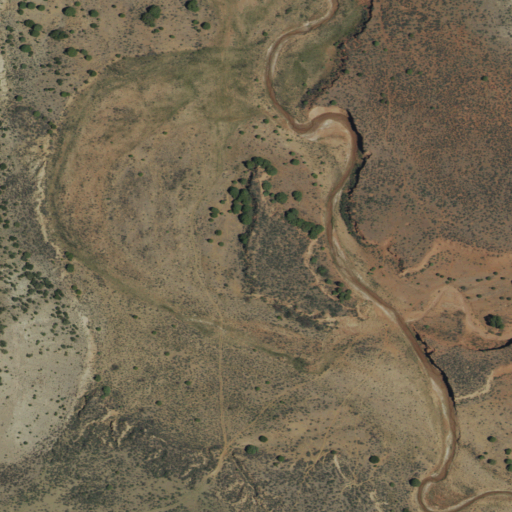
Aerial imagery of valley in New Mexico named Cañada de la Cueva containing shrub and woody wetlands